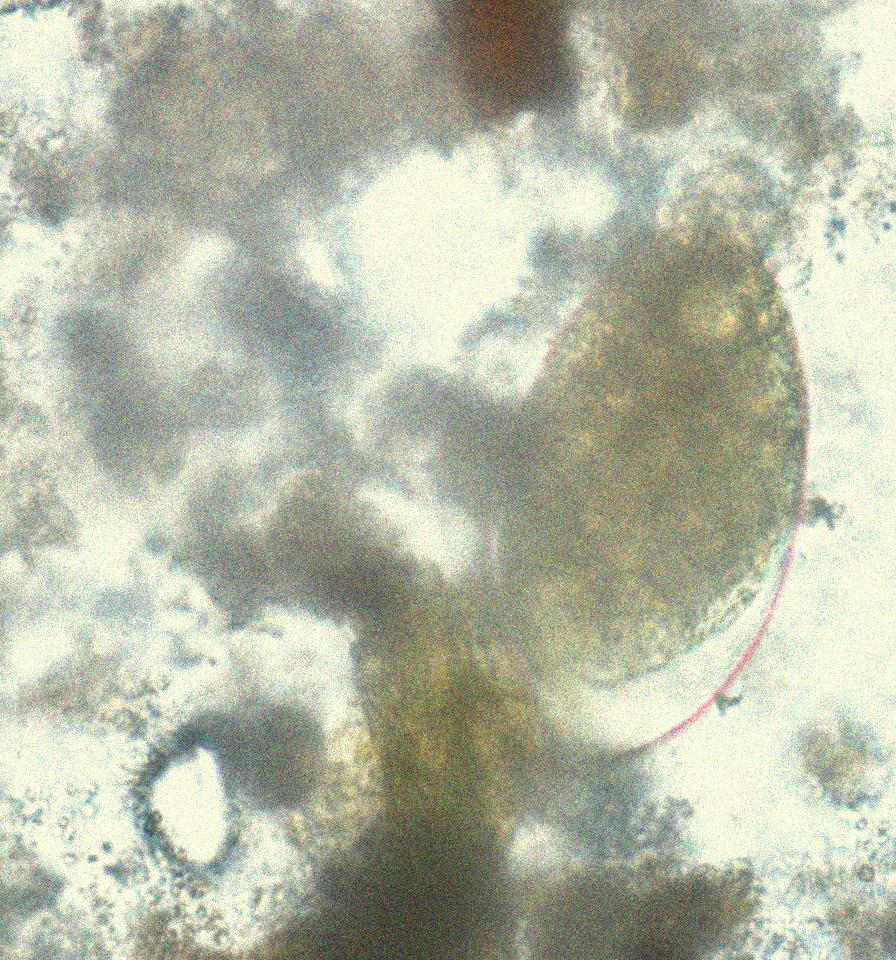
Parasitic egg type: Fasciolopsis buski